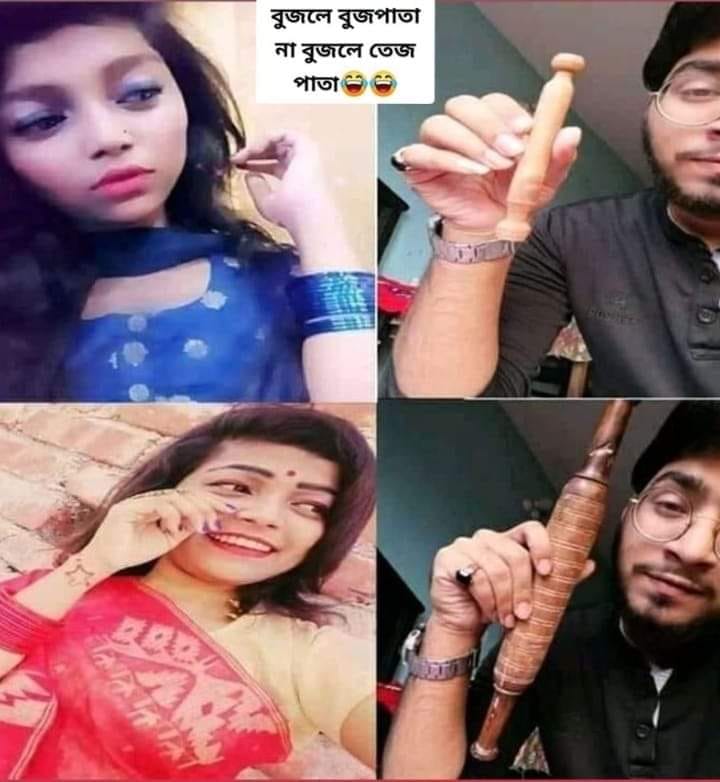
Caption: বুজলে বুজপাতা না বুজলে তেজ পাতা
Label: hate